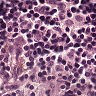
Metastatic tissue present: no